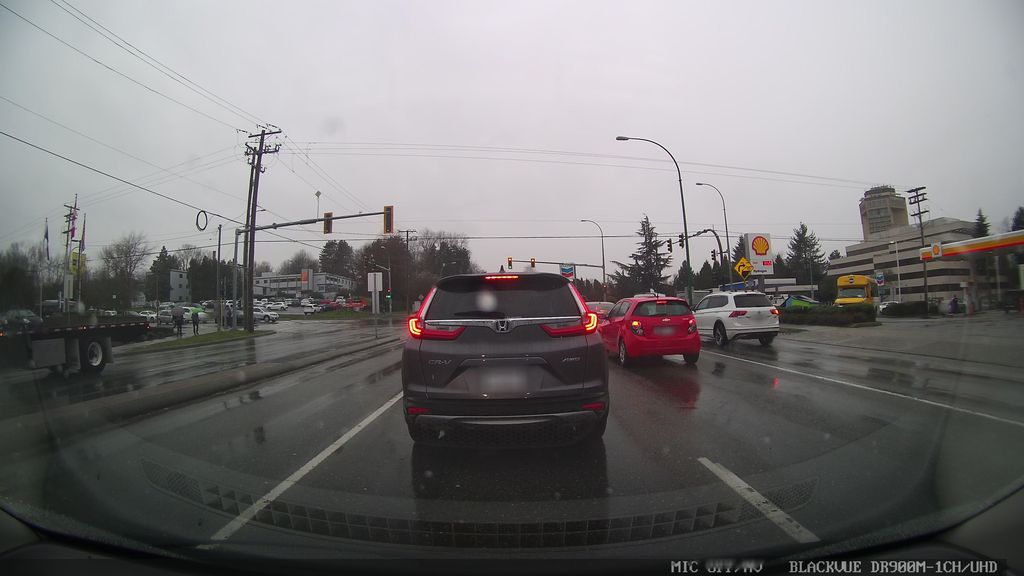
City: vancouver